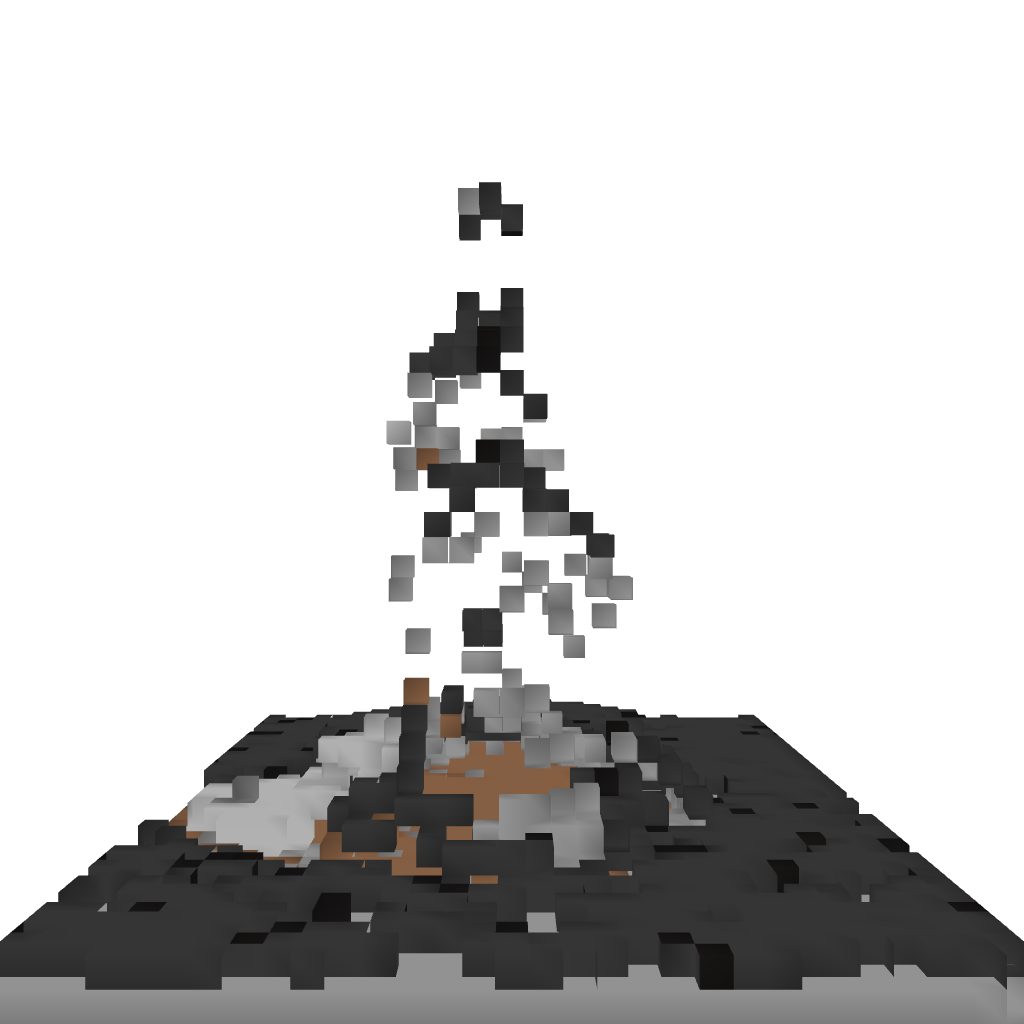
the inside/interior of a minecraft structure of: Mini Mountain With WaterFall